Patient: sex F, age 56
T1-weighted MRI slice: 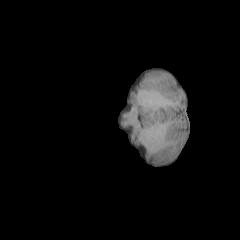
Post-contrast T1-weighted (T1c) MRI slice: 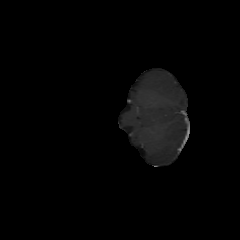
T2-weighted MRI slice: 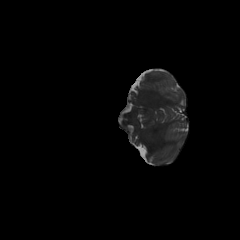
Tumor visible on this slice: no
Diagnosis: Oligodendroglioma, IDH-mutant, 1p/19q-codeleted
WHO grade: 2